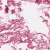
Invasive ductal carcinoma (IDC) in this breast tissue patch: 0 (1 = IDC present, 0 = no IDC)